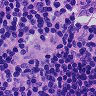
Metastatic tissue present: no